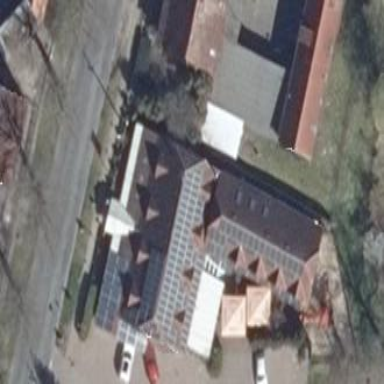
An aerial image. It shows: Hotel building.